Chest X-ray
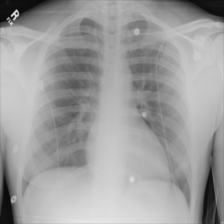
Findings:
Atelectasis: negative
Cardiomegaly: negative
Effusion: negative
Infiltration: negative
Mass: negative
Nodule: negative
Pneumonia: negative
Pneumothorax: negative
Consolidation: negative
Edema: negative
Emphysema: negative
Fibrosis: negative
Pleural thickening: negative
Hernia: negative